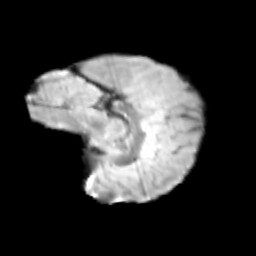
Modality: T2w
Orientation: sagittal
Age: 11
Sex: female
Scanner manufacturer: siemens
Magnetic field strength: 3 T
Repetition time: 3.8 s
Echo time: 0.07 s